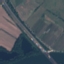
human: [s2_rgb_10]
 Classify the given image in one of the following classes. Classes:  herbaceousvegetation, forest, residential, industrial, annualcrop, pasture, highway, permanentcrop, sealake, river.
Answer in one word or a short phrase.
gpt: Highway